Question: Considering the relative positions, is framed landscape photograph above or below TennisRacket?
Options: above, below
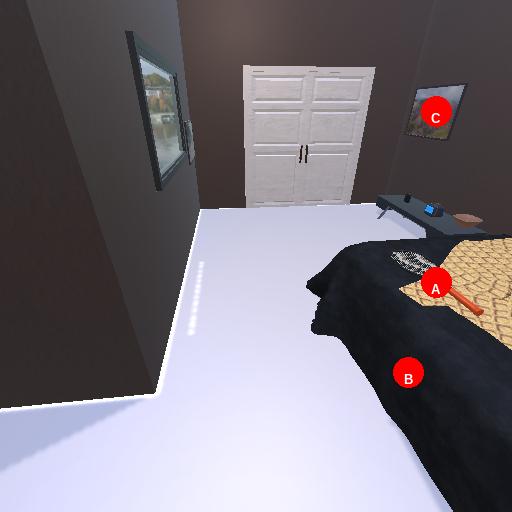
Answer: above